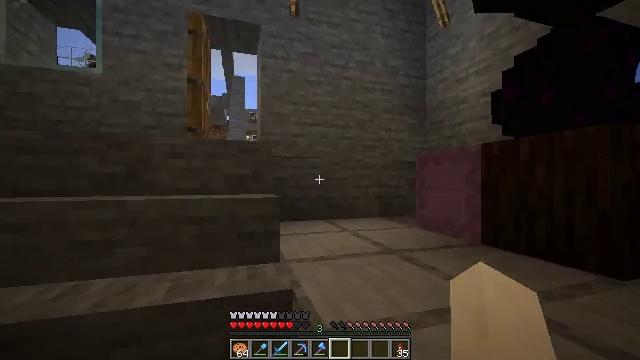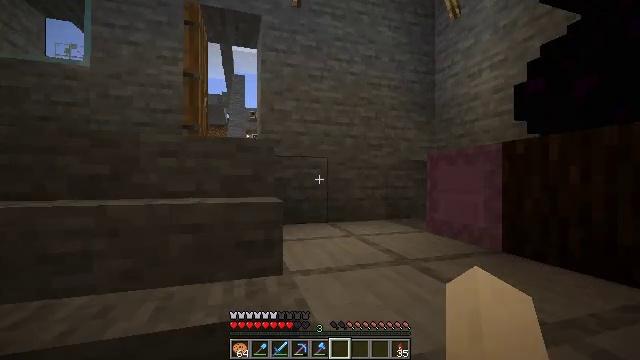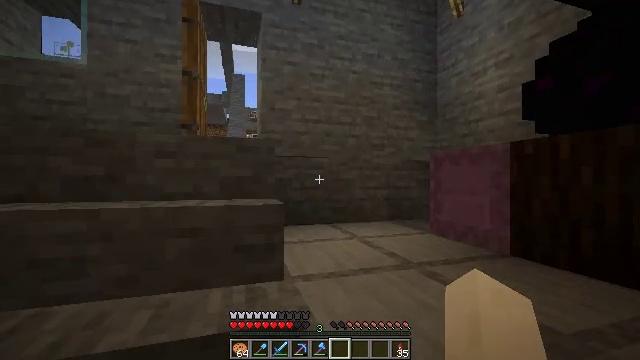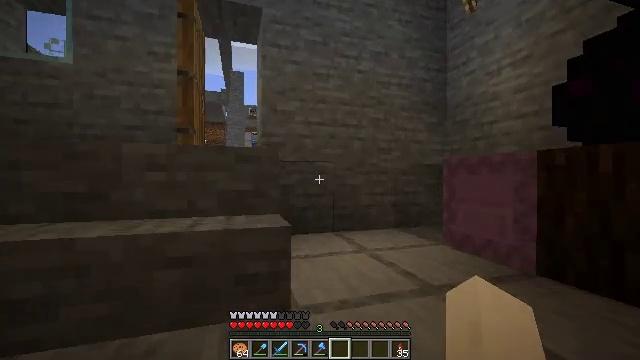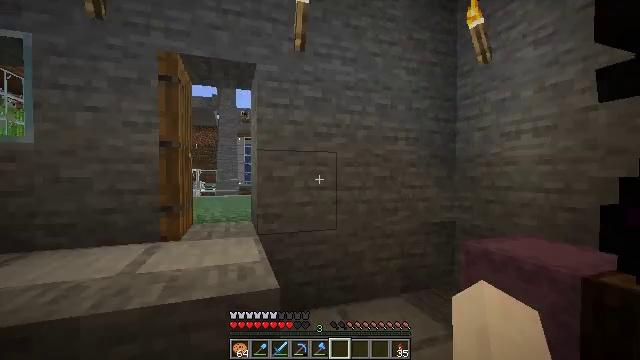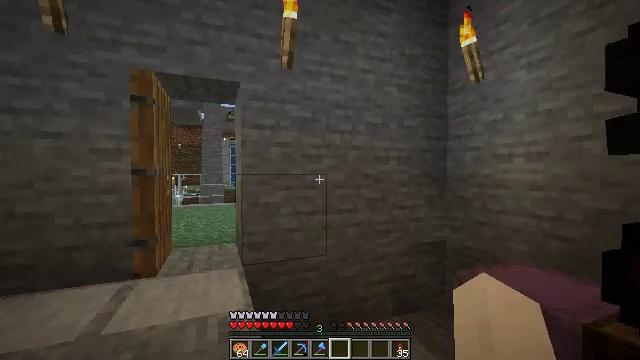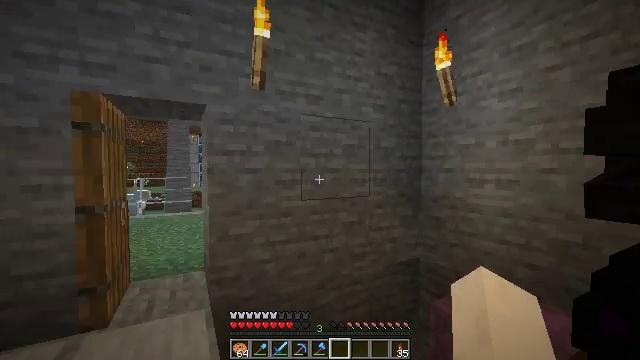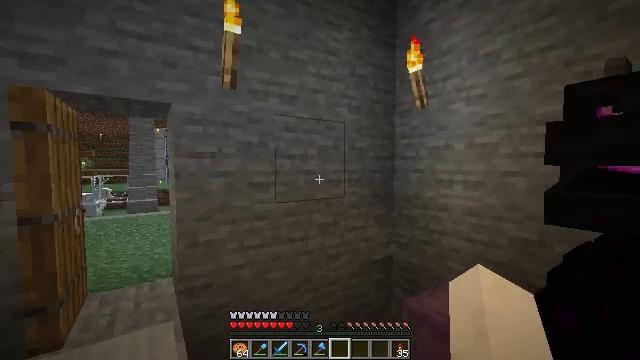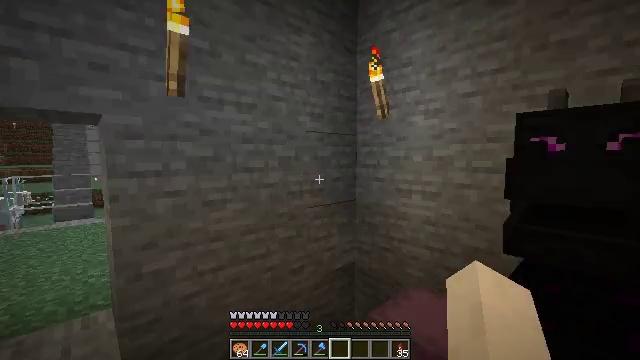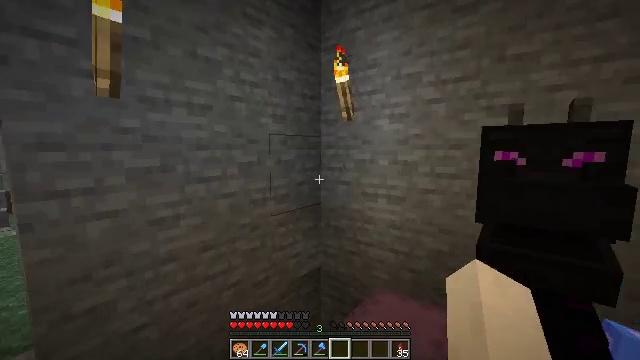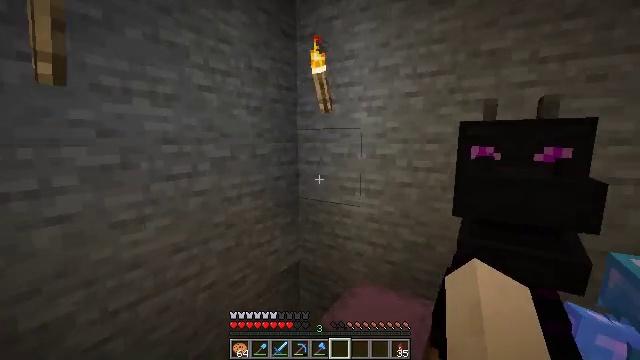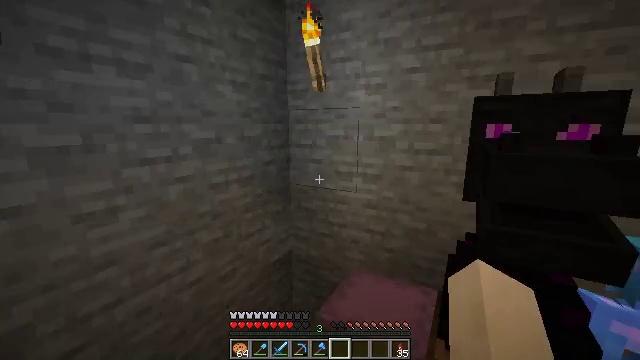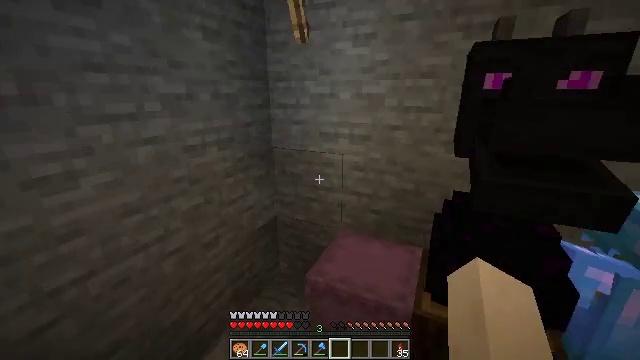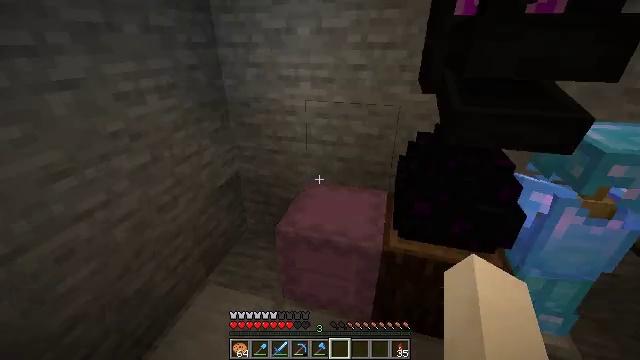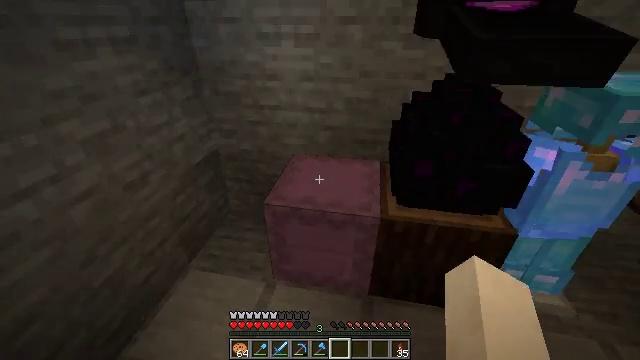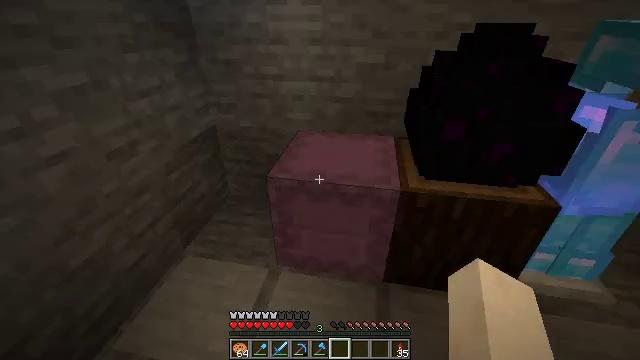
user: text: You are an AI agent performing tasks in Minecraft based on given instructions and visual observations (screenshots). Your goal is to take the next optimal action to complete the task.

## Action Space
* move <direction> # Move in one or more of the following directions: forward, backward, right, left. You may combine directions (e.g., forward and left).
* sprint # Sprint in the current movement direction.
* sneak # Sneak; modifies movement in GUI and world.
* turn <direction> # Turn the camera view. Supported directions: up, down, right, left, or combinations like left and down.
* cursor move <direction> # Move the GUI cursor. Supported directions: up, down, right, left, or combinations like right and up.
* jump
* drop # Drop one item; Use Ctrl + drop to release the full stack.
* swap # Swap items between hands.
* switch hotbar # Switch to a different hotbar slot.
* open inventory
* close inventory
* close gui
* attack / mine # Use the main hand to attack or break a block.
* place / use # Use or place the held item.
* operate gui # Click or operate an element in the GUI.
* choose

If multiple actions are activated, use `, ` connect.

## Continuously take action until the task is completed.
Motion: motion action
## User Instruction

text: Take gold nuggets and a carrot to craft a golden carrot.
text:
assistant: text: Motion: move forward
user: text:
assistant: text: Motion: move forward
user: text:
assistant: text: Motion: move forward
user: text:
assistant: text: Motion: move forward, turn right
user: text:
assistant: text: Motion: move forward, turn right, jump
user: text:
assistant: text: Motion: move forward, turn right and down, jump
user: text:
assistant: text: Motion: move forward, turn right and down
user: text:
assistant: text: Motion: move forward, turn right and down
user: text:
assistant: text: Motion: move forward, turn right and down
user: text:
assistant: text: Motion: move forward, turn right and down
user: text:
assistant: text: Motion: move forward, turn right and down
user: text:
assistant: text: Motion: move forward, turn right and down
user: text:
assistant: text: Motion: turn right and down
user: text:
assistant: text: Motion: turn right and down
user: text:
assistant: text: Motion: no_op
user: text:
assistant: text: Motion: no_op
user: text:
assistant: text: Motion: use / place
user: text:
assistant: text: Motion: use / place
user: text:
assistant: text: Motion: use / place
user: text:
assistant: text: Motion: use / place
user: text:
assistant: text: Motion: use / place
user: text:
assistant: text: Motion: no_op
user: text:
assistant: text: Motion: no_op
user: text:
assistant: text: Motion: no_op
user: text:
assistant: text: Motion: no_op
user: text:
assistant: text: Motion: no_op
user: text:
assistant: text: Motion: no_op
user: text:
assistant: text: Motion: no_op
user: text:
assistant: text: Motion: no_op
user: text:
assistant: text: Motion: no_op